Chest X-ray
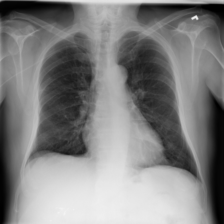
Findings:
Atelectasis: negative
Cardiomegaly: negative
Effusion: negative
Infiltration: negative
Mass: negative
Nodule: negative
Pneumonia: negative
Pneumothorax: negative
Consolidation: negative
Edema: negative
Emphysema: negative
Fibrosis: negative
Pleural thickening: negative
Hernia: negative